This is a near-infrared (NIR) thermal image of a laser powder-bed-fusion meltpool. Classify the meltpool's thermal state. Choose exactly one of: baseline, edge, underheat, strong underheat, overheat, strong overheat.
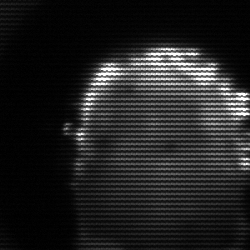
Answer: baseline